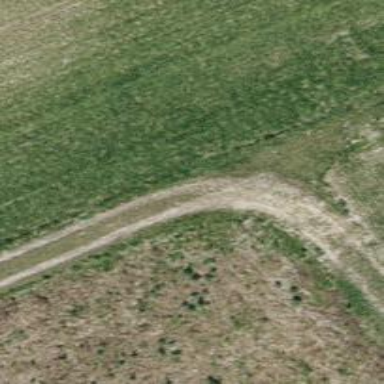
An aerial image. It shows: Track with very rough surface.